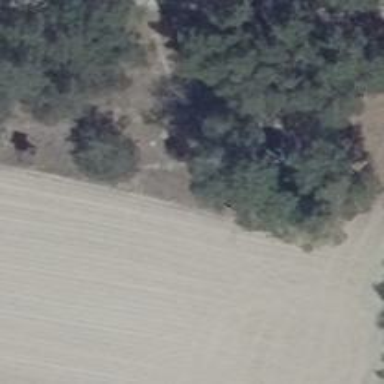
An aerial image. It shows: Hunting stand.